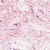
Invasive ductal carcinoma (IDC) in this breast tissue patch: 0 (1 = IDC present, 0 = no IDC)